Aerial crown-view tile of a tropical tree (Barro Colorado Island, Panama), acquired 20240918:
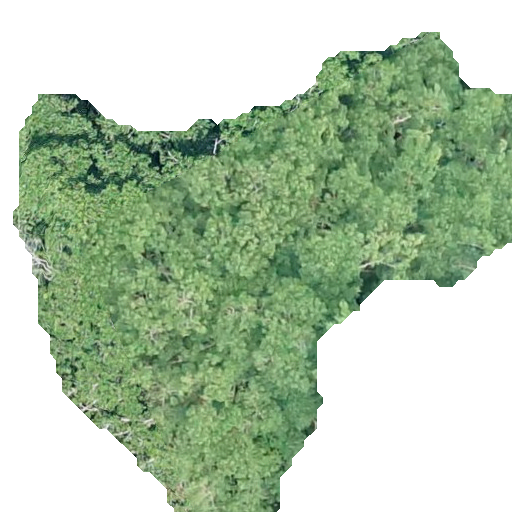
Species: Hura crepitans
GBIF accepted scientific name: Hura crepitans
Crown area: 232.969 m²